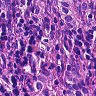
Metastatic tissue present: yes